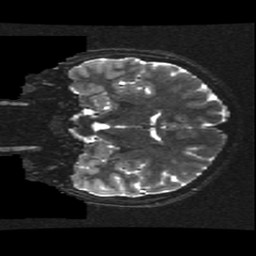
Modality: T2w
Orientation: coronal
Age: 17
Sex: female
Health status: ill
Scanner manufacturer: ge
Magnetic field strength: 3 T
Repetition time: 7.5 s
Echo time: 0.1015 s